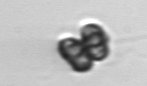
Label: Corymbellus